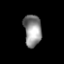
Tissue: lung
Cell type: T cells
Senescence score: 0.1578
Nuclear area (px): 547
Mean DAPI intensity: 140.728